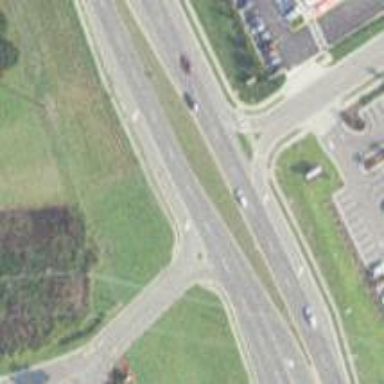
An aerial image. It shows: Marked footway crossing with center island.